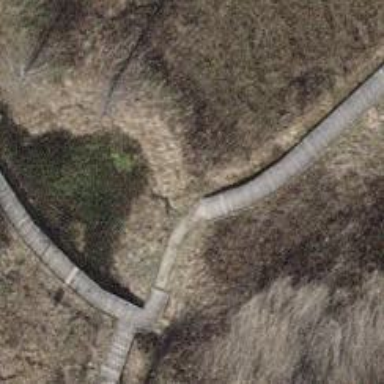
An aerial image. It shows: Path leading to bridge.